Current action and preconditions to check: path_clear

Your task: For each precondition in the list above, predict whether it will hold at this action.

Consider the current scene as observed from the mobile robot's camera, and analyze the predicted future states of all dynamic agents (e.g., people, animals, vehicles, or any moving entities) within the NEXT SECOND.

IMPORTANT: Only answer "very likely" if you are absolutely certain—based on strong, clear evidence—that a dynamic agent will violate the precondition in the predicted future state. Do NOT answer "very likely" for unlikely, ambiguous, or low-probability risks.

Ask yourself for each precondition: Is there a high probability, with clear and convincing evidence, that the predicted future states of any dynamic agent will interfere with the predicted future state of the currently executing action within the NEXT SECOND, causing that precondition to fail?

Assess the risk level based on these predictions. Use "likely" or "very likely" if motions create a clear risk of interference.

Use "neutral" or "improbable" if agents are nearby but their predicted paths are clearly diverging or non-conflicting.

Failure Risk Categories: "very improbable", "improbable", "neutral", "likely", "very likely"

Answer Format: Output ONLY the probability_of_failure value from these categories: "very improbable", "improbable", "neutral", "likely", "very likely"

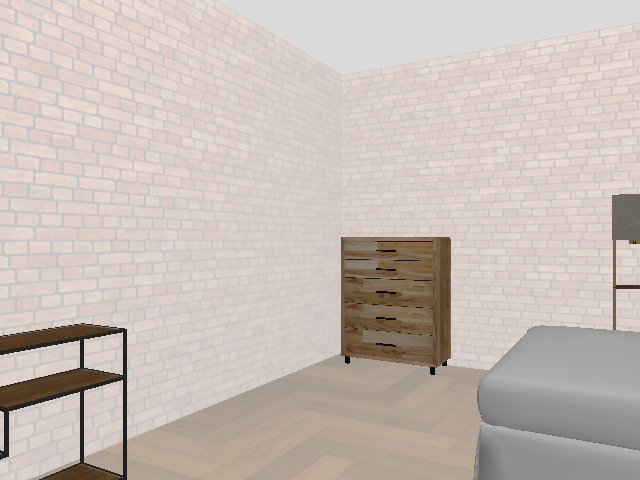

Answer: very improbable